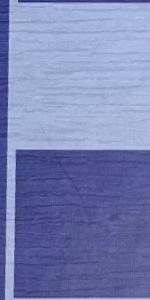
Label: Empty